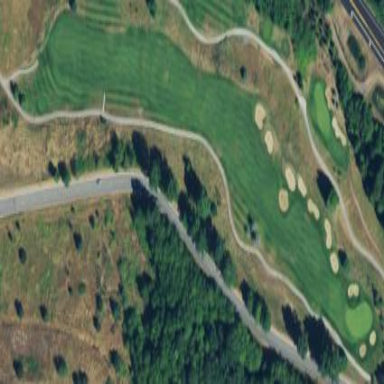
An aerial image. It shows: Area of rough grass used for golf.